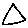
Label: triangle